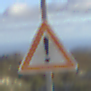
Verkehrszeichen: Gefahrenstelle
Umgebung: Outdoor, Nature
Tageszeit: SunriseSunset
Wetter: PartlyCloudy
Licht: Natural
Jahreszeit: NotSpecified
Kontrast: HighContrast